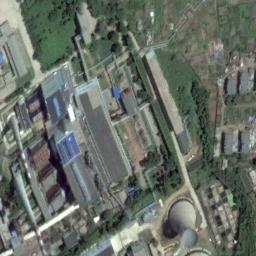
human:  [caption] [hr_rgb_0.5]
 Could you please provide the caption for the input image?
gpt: In the thermal power plant there are workshops and machinery, there is a cooling tower with steam, and two chimneys .

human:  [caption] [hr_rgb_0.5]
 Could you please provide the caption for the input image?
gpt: There are about 10 thermal power stations here, and the roofs of the surrounding buildings are black .

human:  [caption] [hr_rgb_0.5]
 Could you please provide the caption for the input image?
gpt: The thermal power station is next to some buildings and trees with white mist above .

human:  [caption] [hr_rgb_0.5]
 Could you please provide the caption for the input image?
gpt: Many buildings are near the thermal power station .

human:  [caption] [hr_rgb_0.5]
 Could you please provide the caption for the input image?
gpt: There are many buildings and a chimney on the thermal power station .